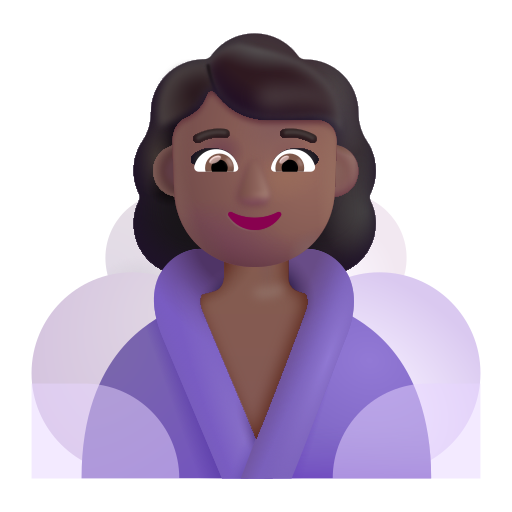
woman in steamy room color  dark